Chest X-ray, PA view. Patient: 41 years old, sex F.
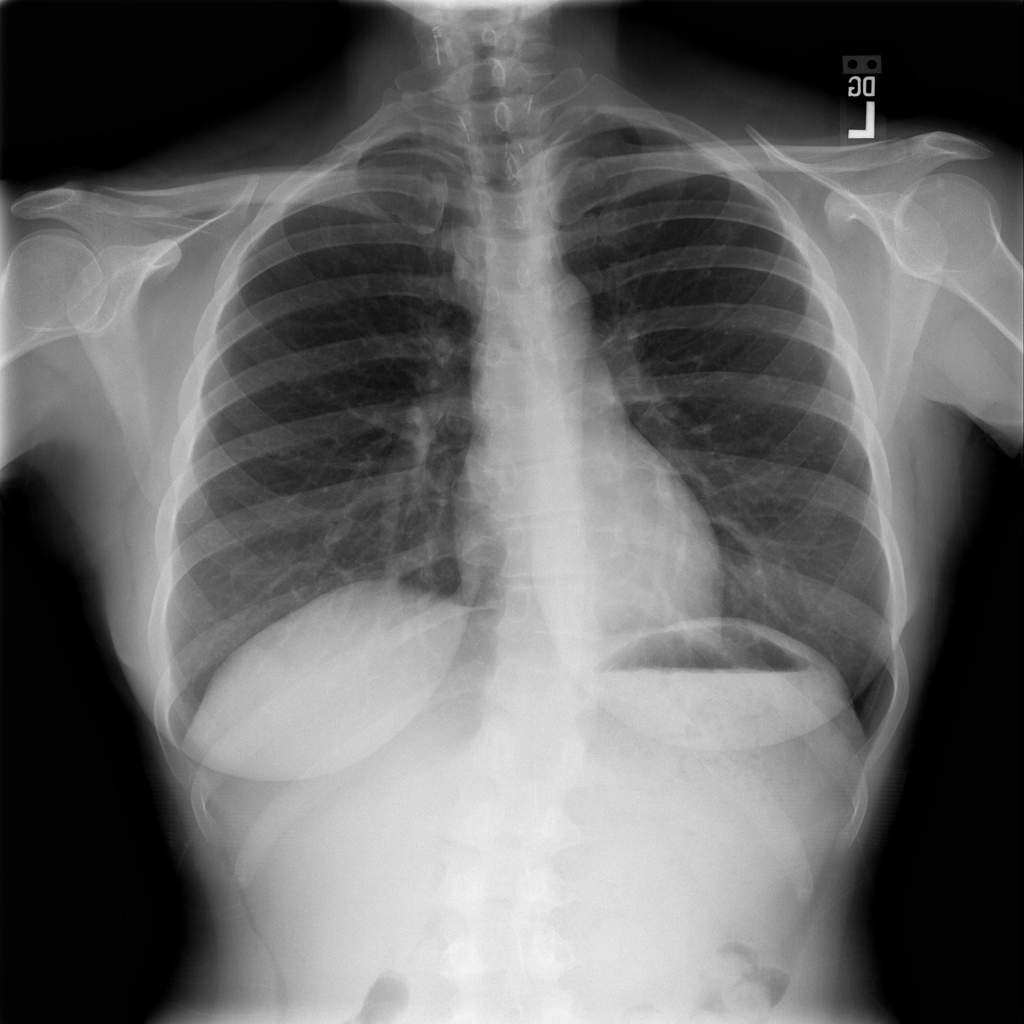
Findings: No Finding